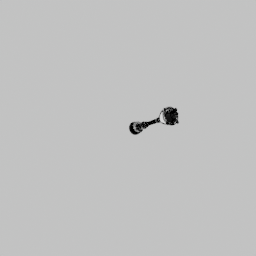
Label: lighting